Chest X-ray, PA view. Patient: 26 years old, sex M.
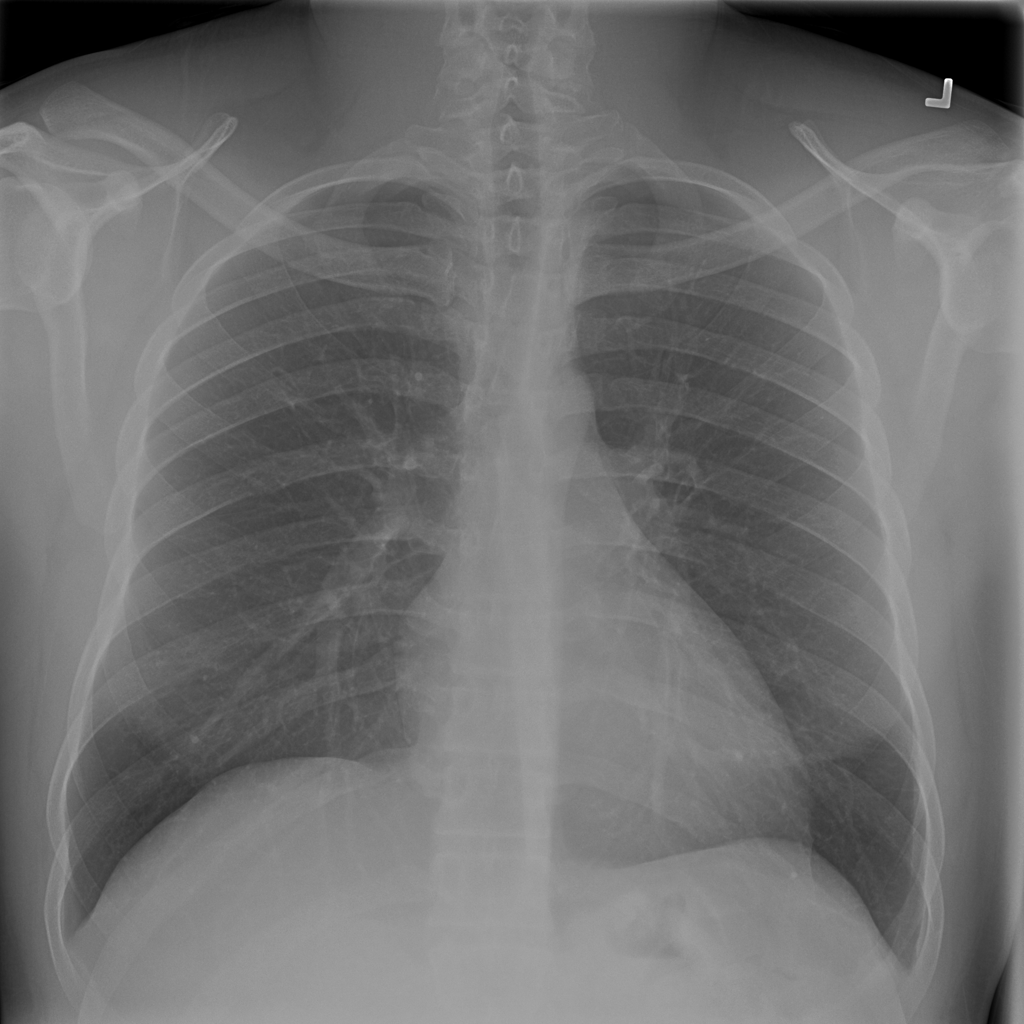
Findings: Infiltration